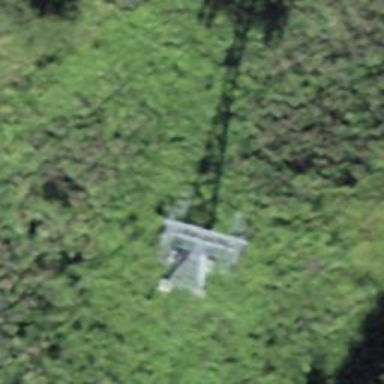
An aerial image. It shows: Pylon used for aerialway.